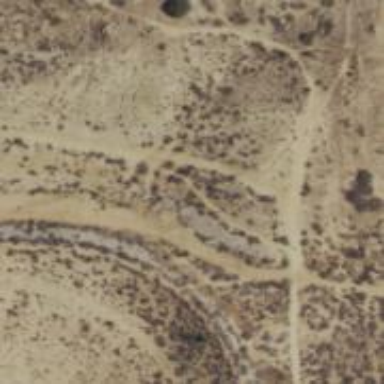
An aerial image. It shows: Path.